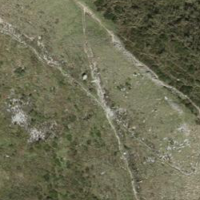
EUNIS habitat code: 26
Species observed at this site:
Vanessa cardui
Pyrgus malvoides